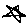
Label: star